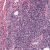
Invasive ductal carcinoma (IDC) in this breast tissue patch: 1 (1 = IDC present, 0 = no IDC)